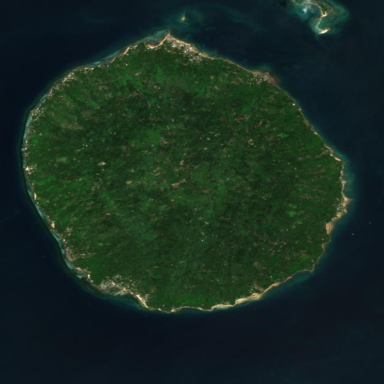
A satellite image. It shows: Island with natural coastline.